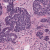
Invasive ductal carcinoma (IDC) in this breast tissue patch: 1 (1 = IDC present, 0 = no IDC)